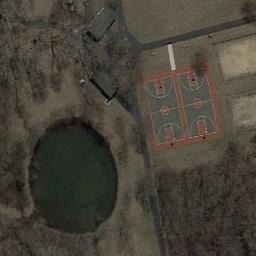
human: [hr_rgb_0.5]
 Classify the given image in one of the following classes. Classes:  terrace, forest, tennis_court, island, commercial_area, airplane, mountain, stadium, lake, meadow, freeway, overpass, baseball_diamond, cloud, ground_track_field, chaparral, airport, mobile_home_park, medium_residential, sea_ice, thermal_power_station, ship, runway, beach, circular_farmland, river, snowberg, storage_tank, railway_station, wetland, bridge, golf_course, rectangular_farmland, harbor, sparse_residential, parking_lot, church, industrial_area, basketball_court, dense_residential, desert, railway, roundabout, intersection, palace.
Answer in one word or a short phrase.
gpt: basketball_court